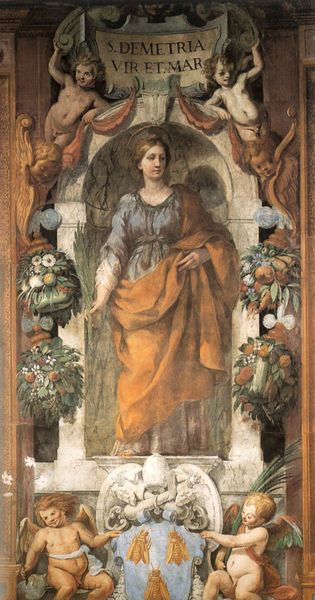
Titel: Hl. Demetria
Künstler: Pietro da Cortona
Standort: Rom, Kirche St. Bibiana (EU - I - Latium)
Schlagwörter: flügel, umhang, blumen, frau, kleid, marmor, zeichnung, kirche, kinder, engel, früchte, schrift, bienen, nische, wappen, heiligenschein, kapelle, heilige, ähren, heilig, putten, maria, sakral, puttii, demetria